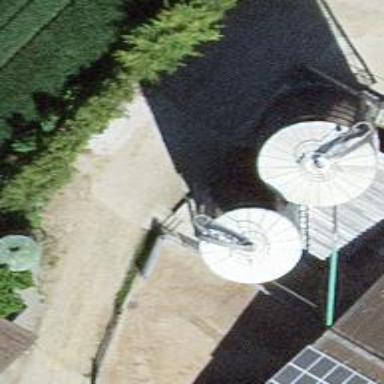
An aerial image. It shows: Silo.